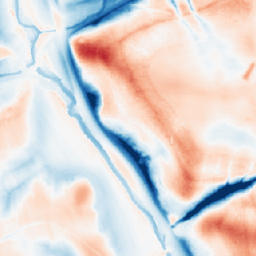
Category: trend_removal
Decomposition family: local_polynomial
Decomposition parameters: window_size: 51
degree: 1
Upsampling method: nearest
Upsampling parameters: scale: 4
Upsampling scale: 4